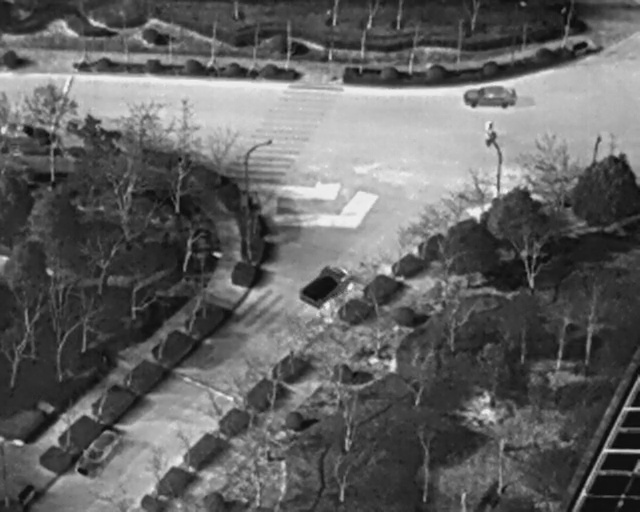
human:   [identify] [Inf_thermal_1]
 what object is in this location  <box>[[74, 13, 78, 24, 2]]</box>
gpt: <ref>1 medium car at the top right</ref>

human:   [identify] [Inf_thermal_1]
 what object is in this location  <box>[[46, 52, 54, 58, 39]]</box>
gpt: <ref>1 medium othervehicle at the center</ref>

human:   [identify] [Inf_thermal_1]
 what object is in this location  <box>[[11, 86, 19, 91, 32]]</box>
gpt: <ref>1 medium car at the bottom left</ref>